Question: In my activity there is an option menu, for an item there is a submenu. I want for a submenu item below will come
i have xml like this,
'''
<menu xmlns:android="http://schemas.android.com/apk/res/android">
<item android:id="@+id/file"
android:icon="@drawable/file"
android:title="@string/file" >
<!-- "file" submenu -->
<menu>
<item android:id="@+id/create_new"
android:title="@string/create_new" />
<item android:id="@+id/open"
android:title="@string/open" />
</menu>
</item>
</menu>
'''
I know for option menu it is possible but i want to put for a submenu item.
How can i do that?
Is there any other way to do this?
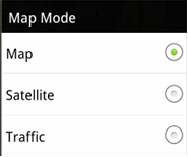
Answer: You should display your own dialog isntead of using menu:
<URL>

'''
final CharSequence[] items = {"Red", "Green", "Blue"};
AlertDialog.Builder builder = new AlertDialog.Builder(this);
builder.setTitle("Pick a color");
builder.setSingleChoiceItems(items, -1, new DialogInterface.OnClickListener() {
public void onClick(DialogInterface dialog, int item) {
Toast.makeText(getApplicationContext(), items[item], Toast.LENGTH_SHORT).show();
}
});
AlertDialog alert = builder.create();
'''